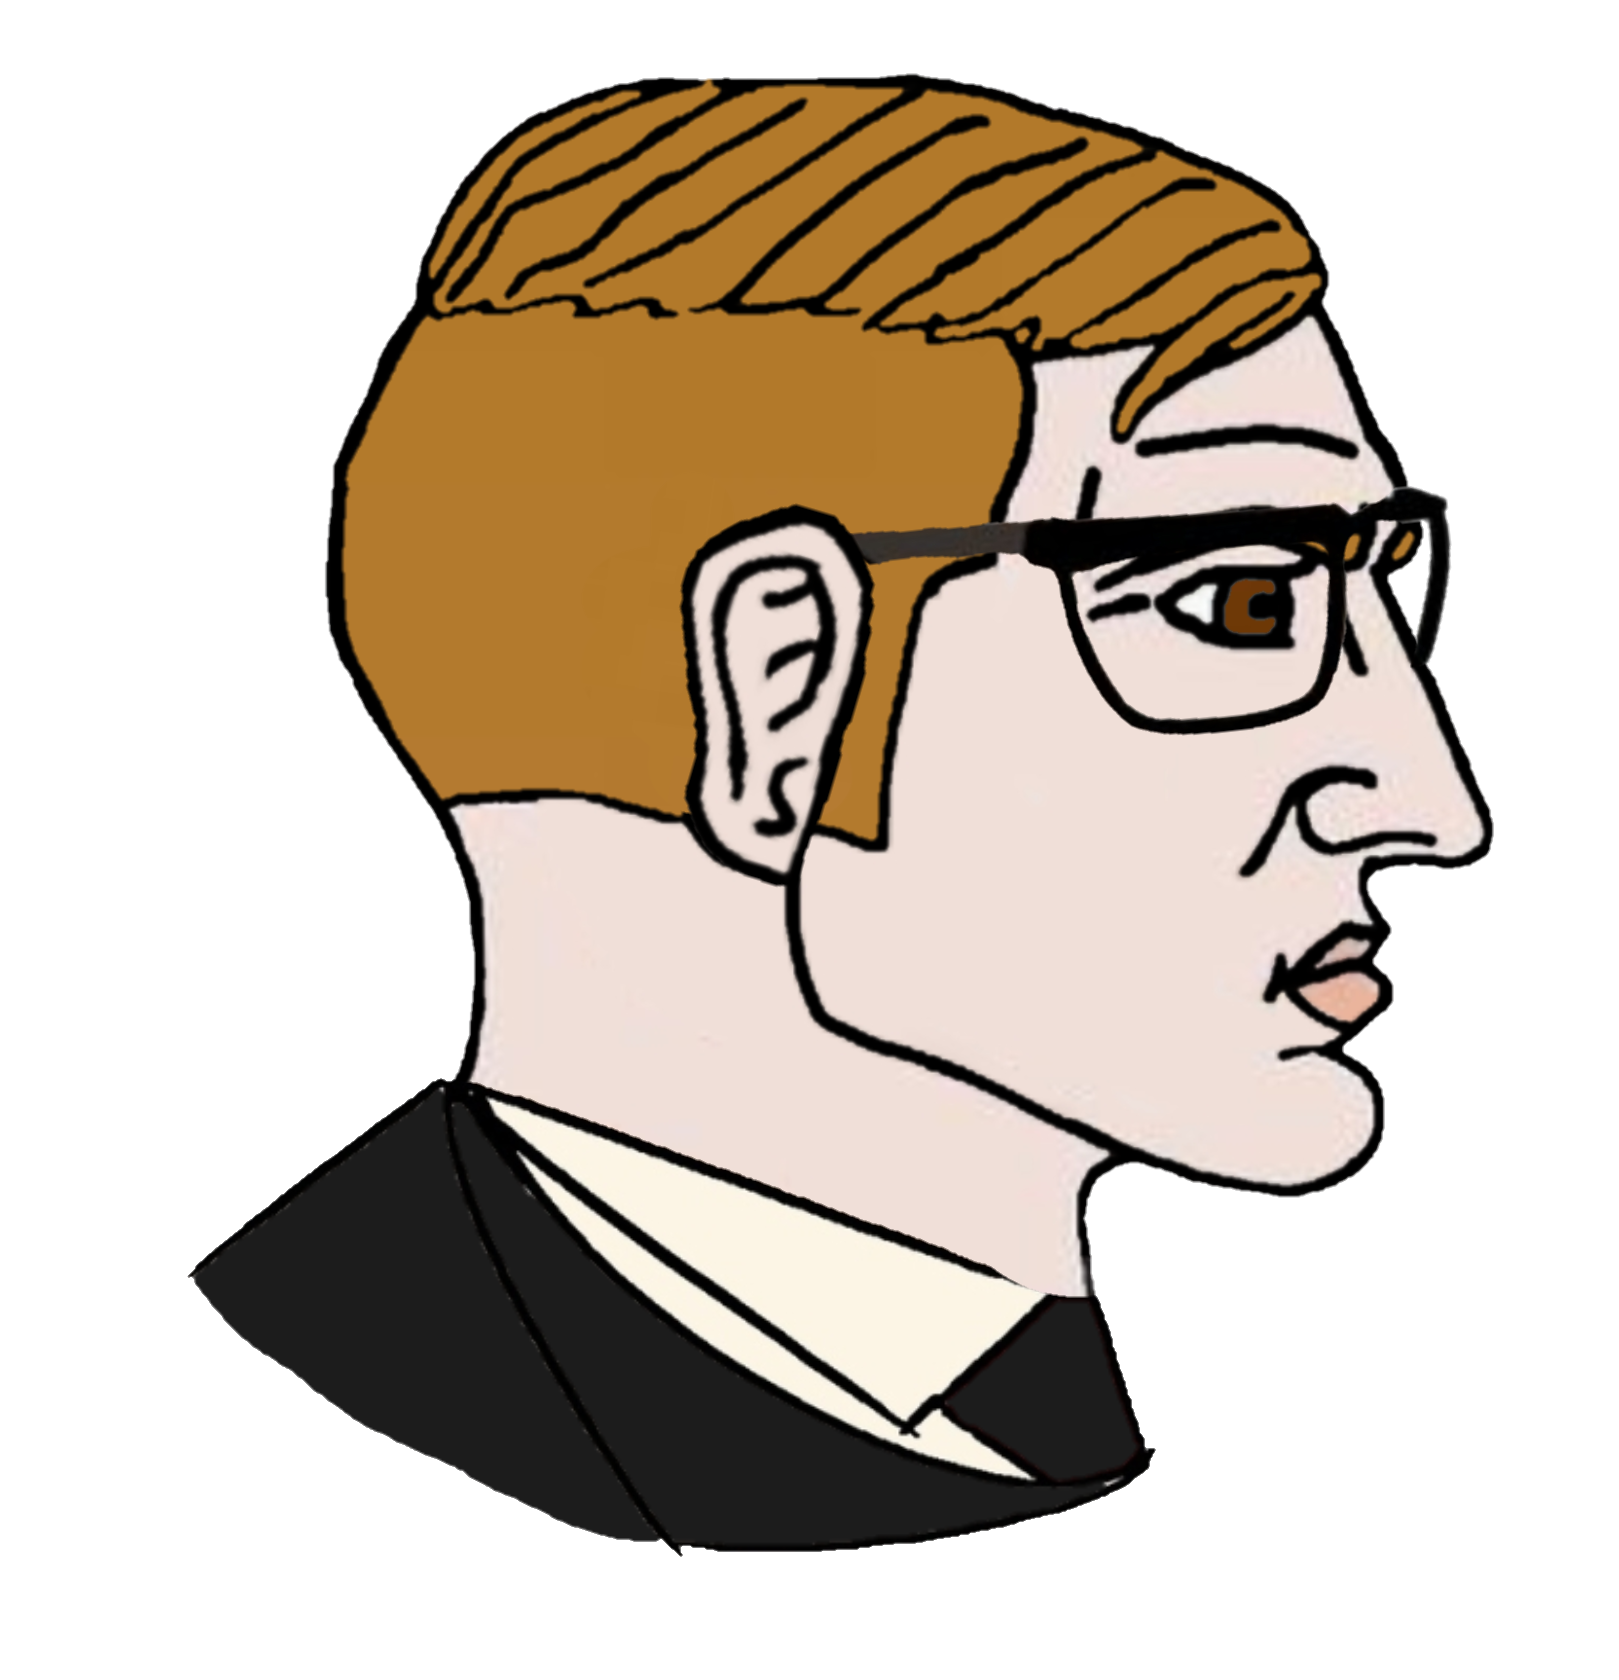
Label: 4_Yes_Chad